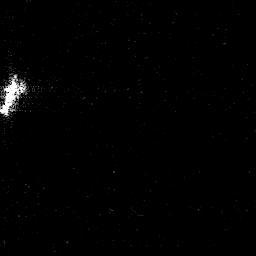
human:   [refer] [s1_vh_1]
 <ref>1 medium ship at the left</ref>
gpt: <box>[[0, 31, 8, 45, 0]]</box>